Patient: sex M, age 65
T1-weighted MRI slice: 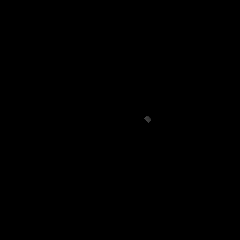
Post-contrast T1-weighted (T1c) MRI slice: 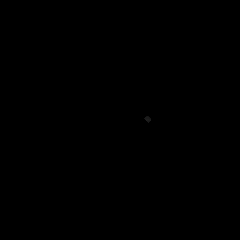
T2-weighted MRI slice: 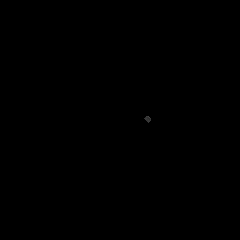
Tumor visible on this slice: no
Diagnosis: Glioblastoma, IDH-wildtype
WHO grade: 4